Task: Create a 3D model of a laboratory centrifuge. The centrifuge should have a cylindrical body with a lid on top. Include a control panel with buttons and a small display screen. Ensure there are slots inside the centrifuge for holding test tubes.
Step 438:
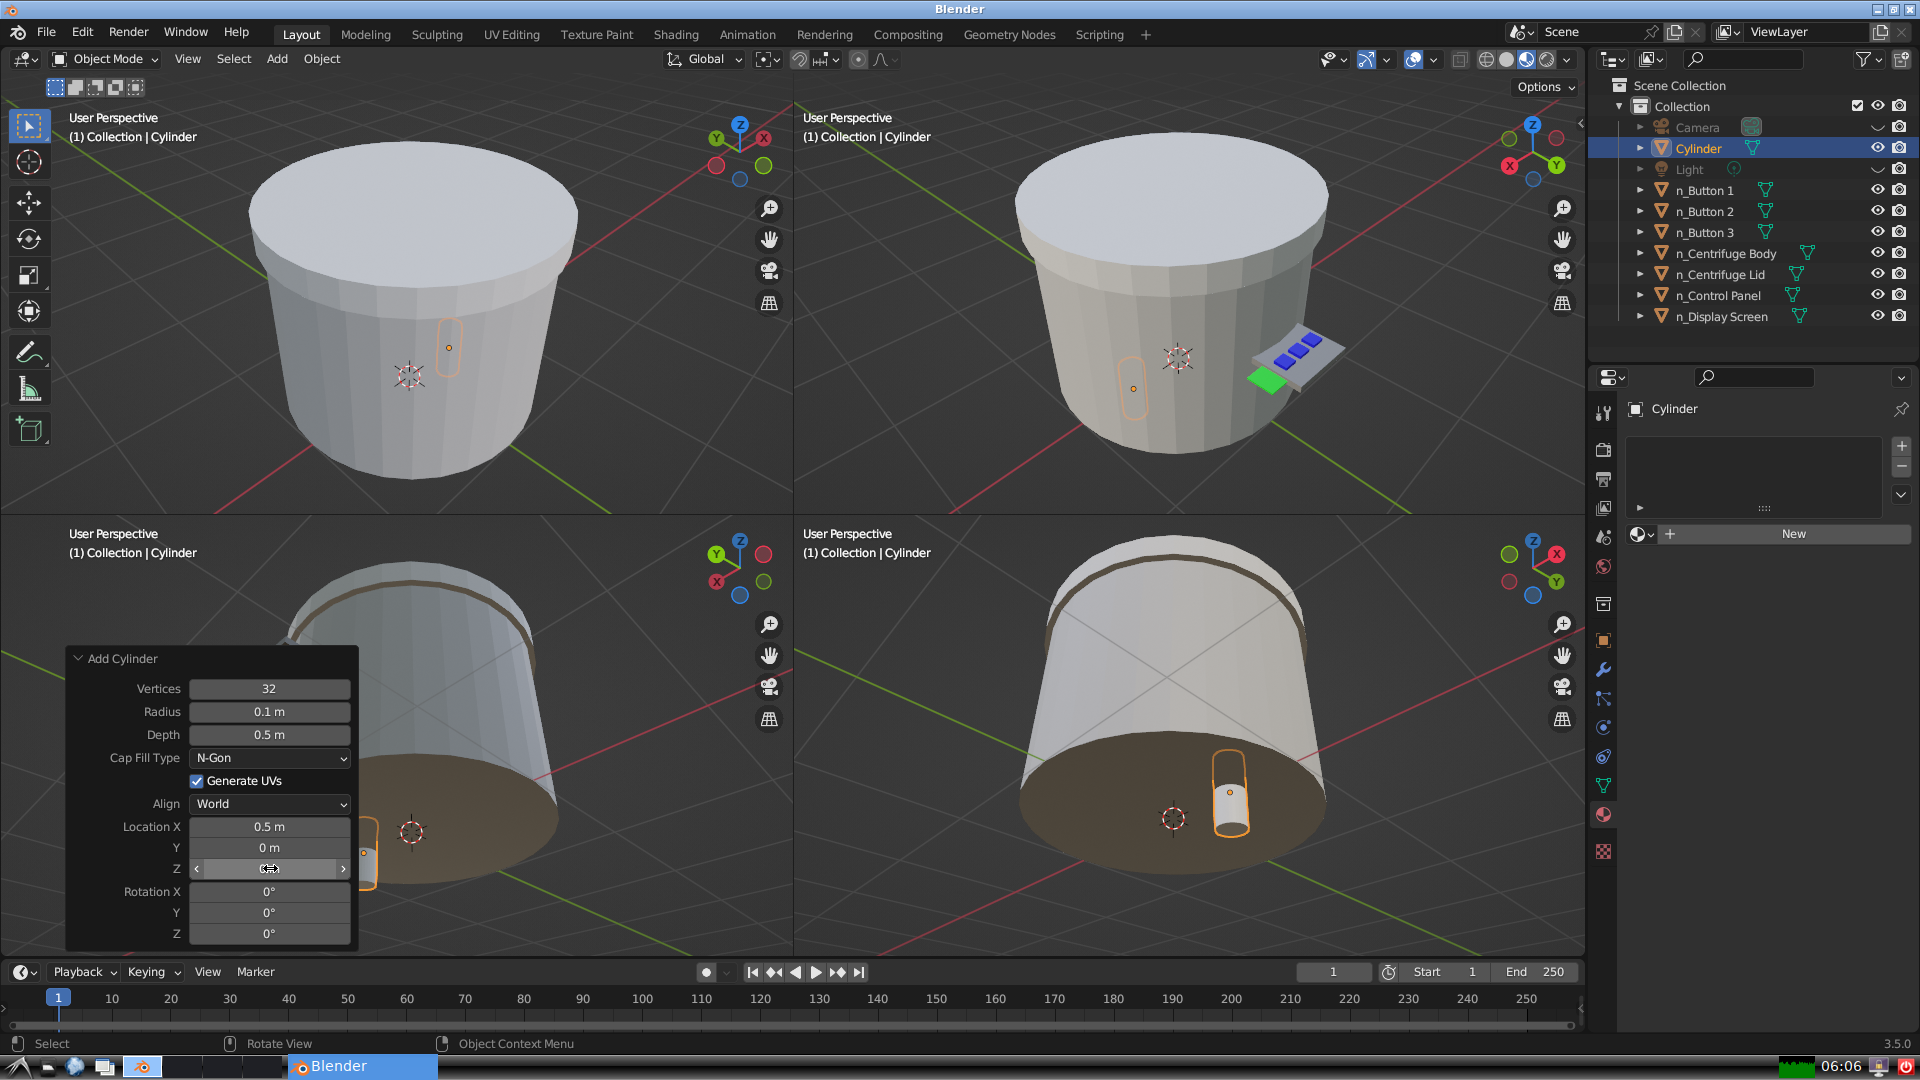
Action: click: no